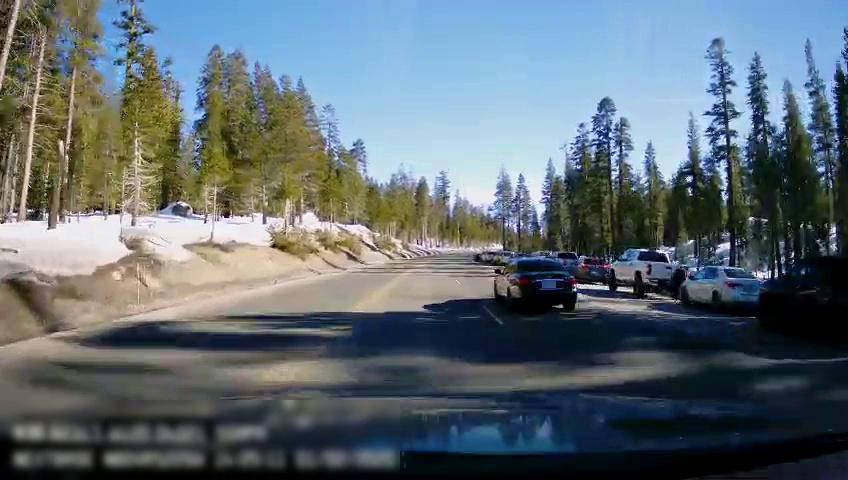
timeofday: Day
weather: Snowy
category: Drivable Space
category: Vehicles | Car
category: Vehicles | SUV
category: Vehicles | Car
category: Vehicles | Truck
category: Vehicles | SUV
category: Vehicles | Truck
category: Vehicles | SUV